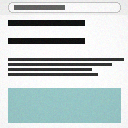
Screen state: on